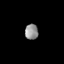
Tissue: lung
Cell type: T cells
Senescence score: 0.2329
Nuclear area (px): 197
Mean DAPI intensity: 148.061